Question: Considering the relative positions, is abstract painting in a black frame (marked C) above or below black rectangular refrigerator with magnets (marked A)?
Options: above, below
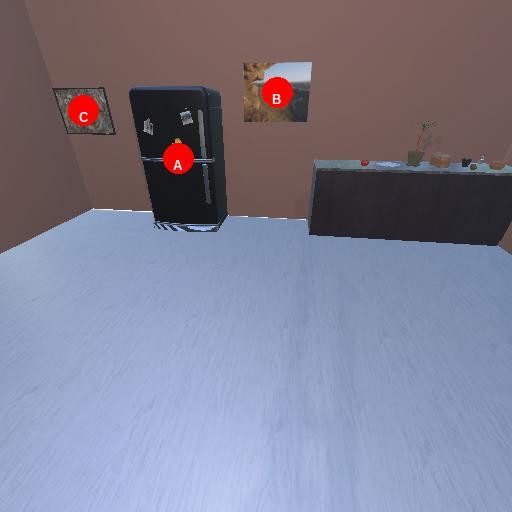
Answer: above